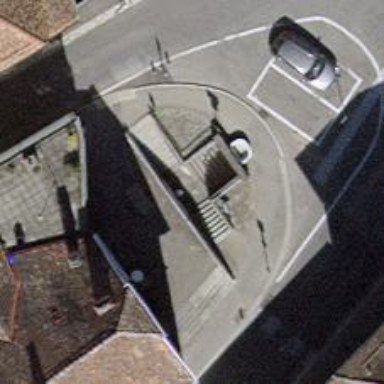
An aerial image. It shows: Set of steps on the road with ramp.